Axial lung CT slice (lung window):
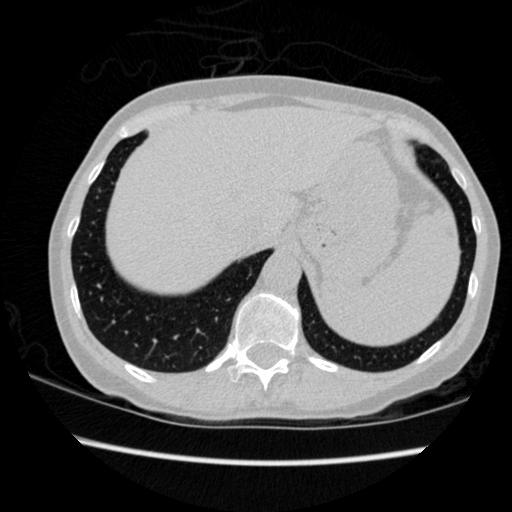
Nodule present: no